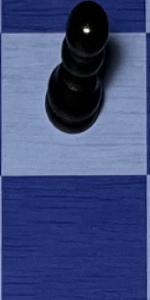
Label: Empty